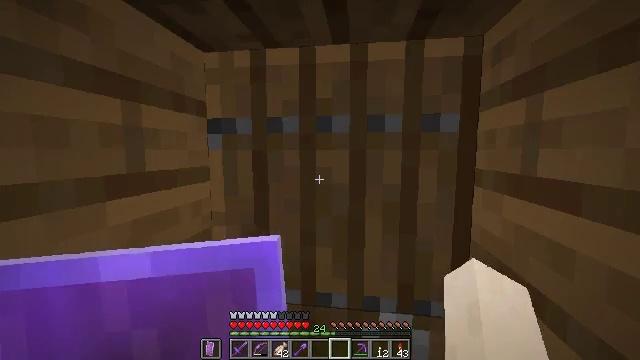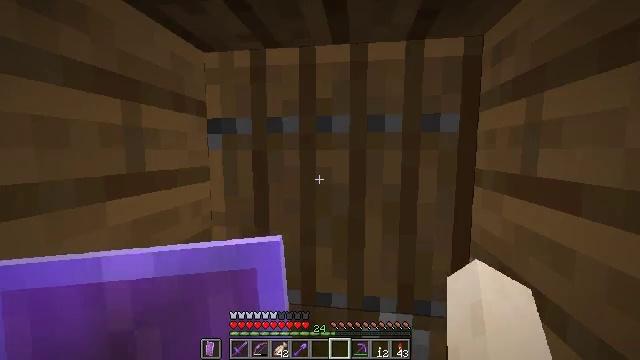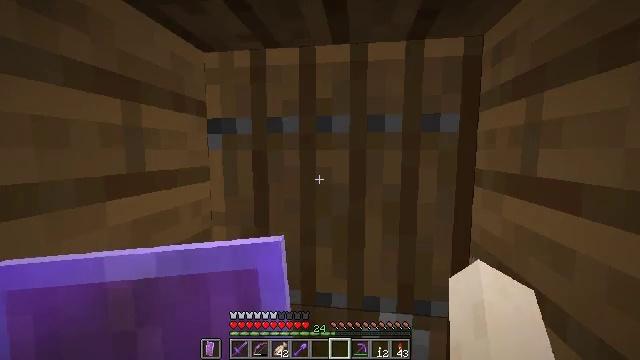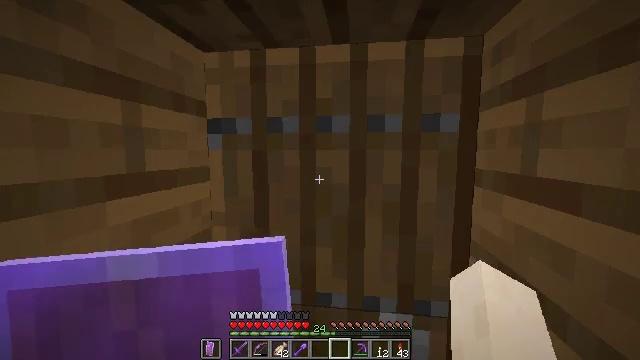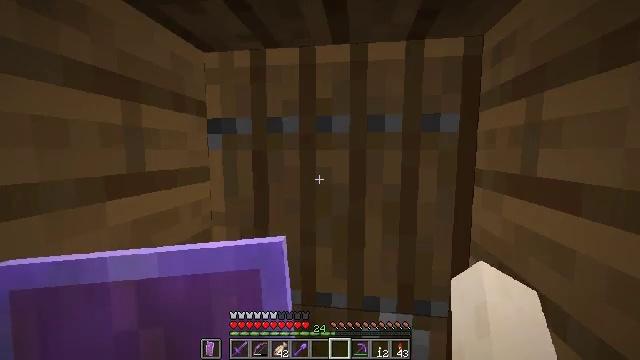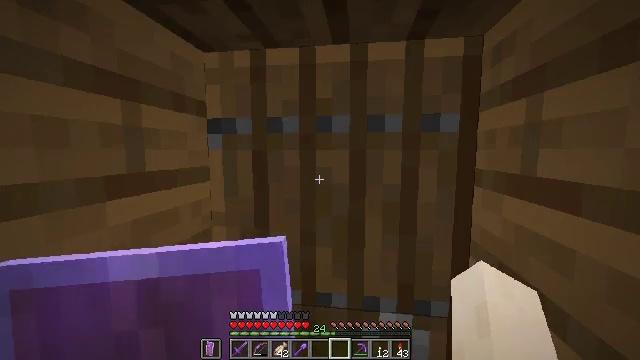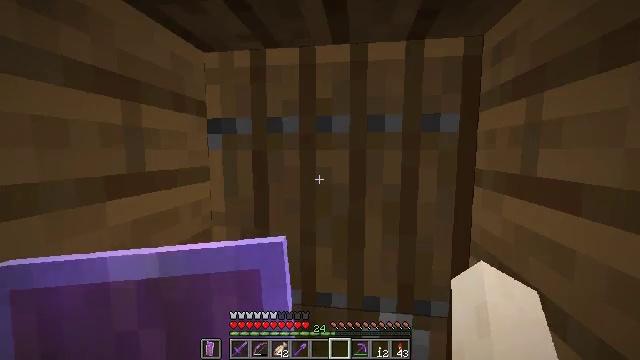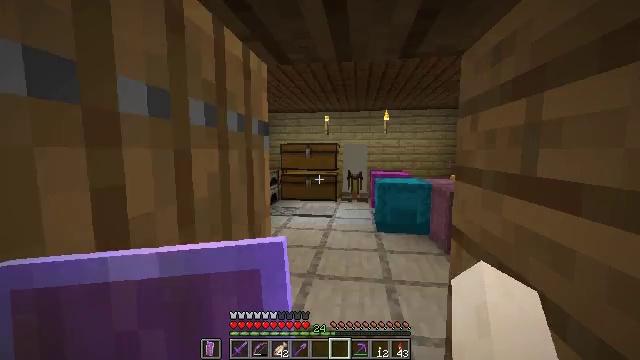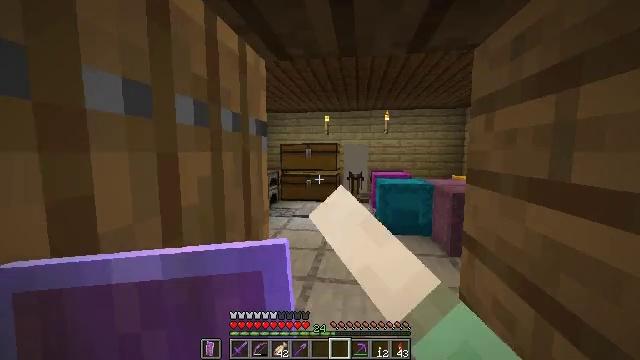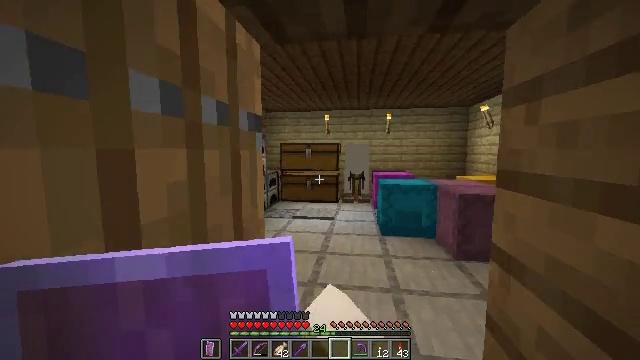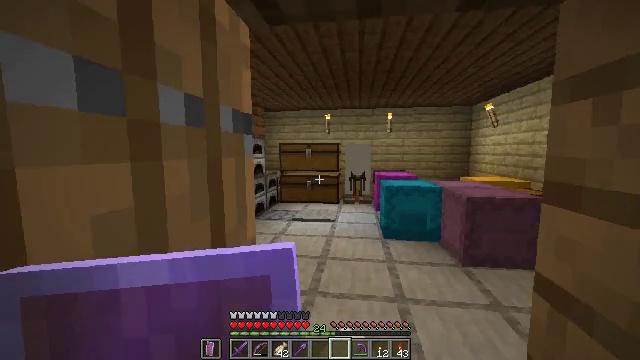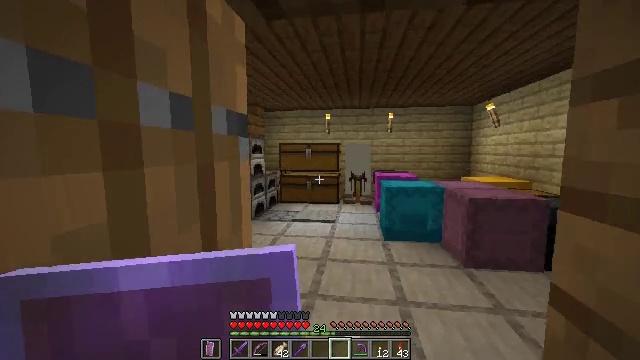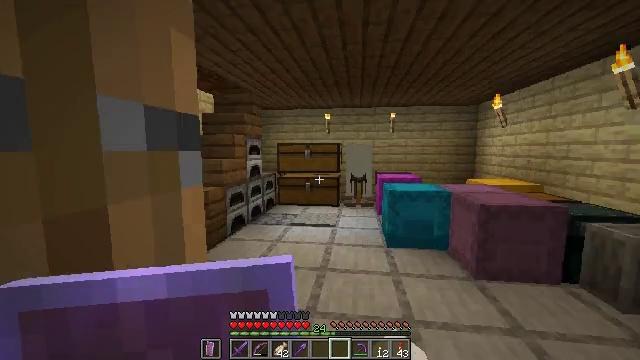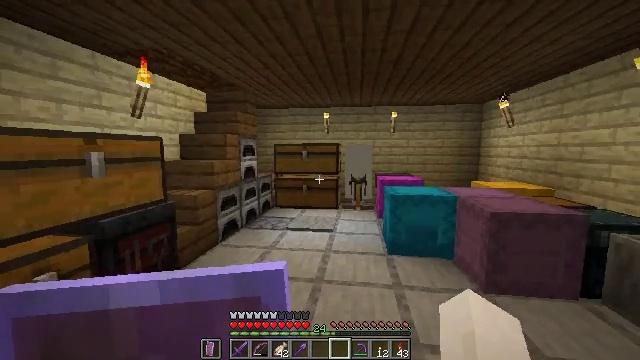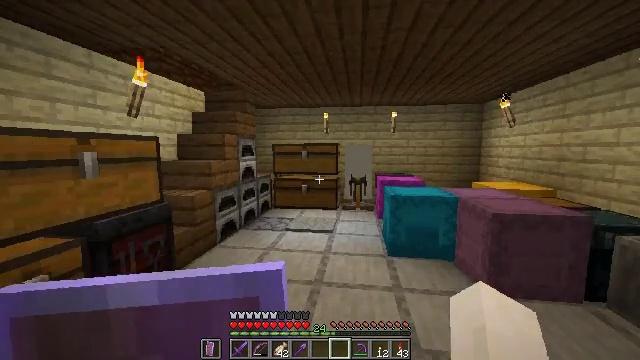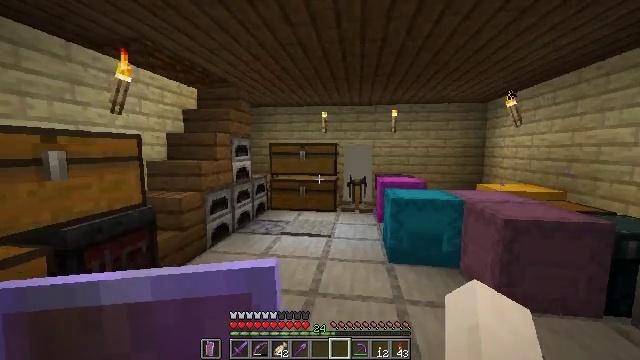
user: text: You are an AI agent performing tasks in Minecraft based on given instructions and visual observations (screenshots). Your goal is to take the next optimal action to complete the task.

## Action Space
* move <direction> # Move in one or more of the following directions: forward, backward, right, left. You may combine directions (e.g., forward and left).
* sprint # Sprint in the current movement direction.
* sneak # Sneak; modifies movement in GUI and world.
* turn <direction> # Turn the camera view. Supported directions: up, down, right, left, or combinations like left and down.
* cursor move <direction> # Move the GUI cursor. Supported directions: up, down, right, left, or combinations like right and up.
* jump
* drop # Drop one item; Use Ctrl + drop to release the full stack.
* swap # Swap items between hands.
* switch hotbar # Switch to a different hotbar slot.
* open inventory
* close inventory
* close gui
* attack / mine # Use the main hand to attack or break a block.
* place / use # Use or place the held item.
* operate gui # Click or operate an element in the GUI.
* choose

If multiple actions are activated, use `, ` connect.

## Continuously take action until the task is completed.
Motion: motion action
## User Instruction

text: Put stone in the furnace to get smooth stone.
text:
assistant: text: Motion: no_op
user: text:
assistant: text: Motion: no_op
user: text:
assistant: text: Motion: no_op
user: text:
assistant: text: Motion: no_op
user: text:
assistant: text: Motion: no_op
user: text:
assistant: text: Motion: no_op
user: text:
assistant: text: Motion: use / place
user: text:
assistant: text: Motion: move forward, use / place
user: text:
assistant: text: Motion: move forward, use / place
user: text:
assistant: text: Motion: move forward
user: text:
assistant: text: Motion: move forward
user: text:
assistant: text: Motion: move forward
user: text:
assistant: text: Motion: move forward
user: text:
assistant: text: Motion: move forward
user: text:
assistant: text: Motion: move forward
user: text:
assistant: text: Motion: move forward
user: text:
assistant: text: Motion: move forward
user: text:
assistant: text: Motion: move forward
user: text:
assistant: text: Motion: move forward
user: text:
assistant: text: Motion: move forward
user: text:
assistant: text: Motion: move forward
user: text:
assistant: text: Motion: move forward
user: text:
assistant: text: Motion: move forward
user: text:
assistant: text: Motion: move forward, turn left and down
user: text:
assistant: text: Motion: move forward, turn left and down
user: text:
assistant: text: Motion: move forward, turn left and down
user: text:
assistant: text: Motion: move forward, turn down
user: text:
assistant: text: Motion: move forward, turn left and down
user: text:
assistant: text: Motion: move forward
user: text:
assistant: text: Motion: move forward